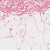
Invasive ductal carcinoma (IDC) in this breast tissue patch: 0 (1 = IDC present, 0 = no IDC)